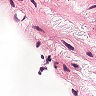
Metastatic tissue present: no